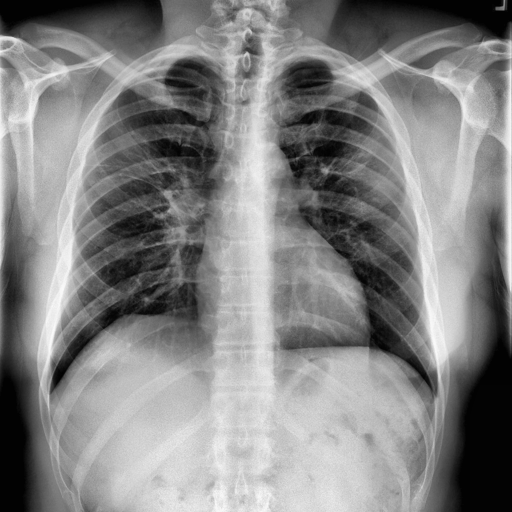
Finding: NORMAL